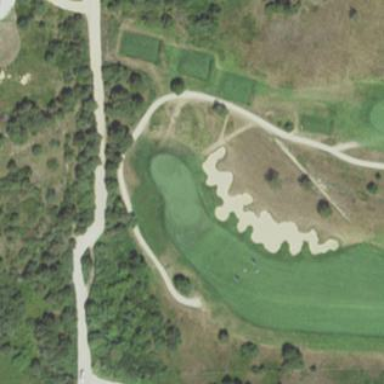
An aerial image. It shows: Golf pitch with sand bunkers.